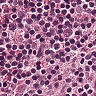
Metastatic tissue present: no